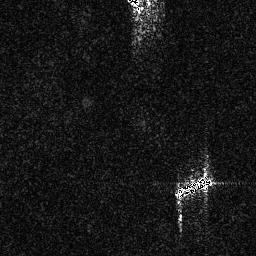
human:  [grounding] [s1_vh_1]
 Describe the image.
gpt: In the satellite image, there is  <ref>1 medium ship </ref> <box>[[67, 67, 82, 77, 0]]</box> located at bottom right.